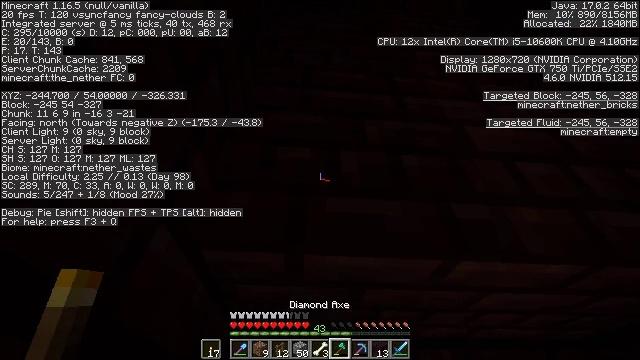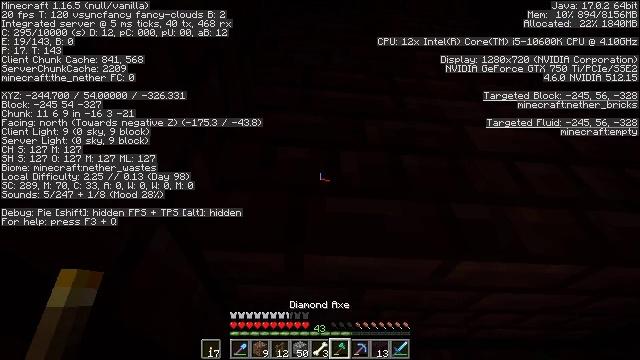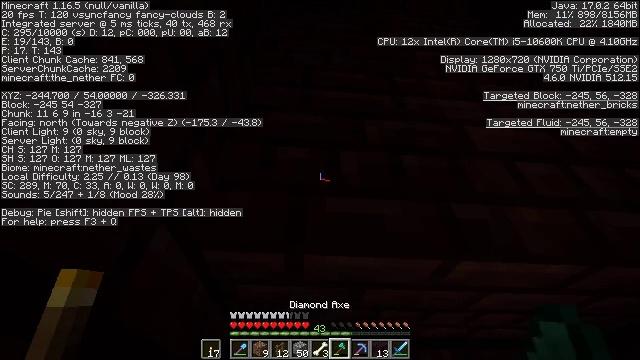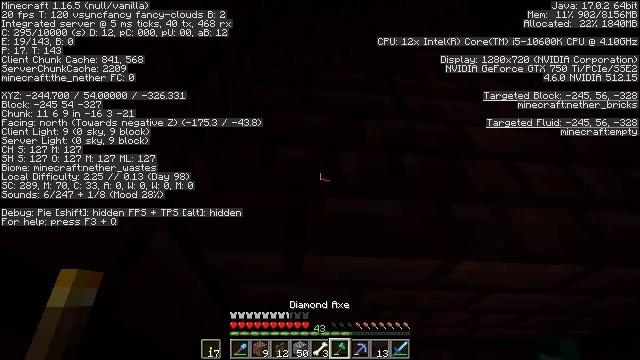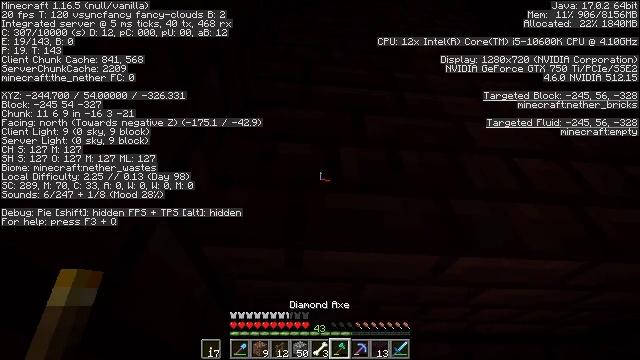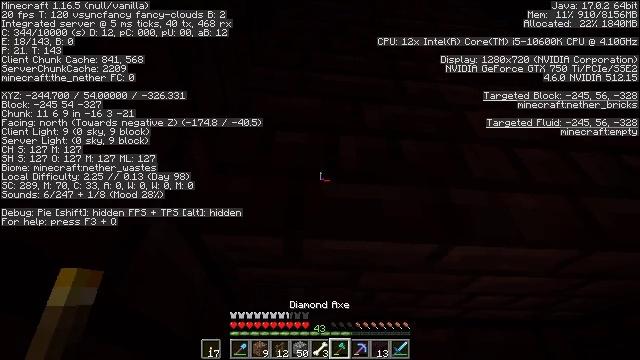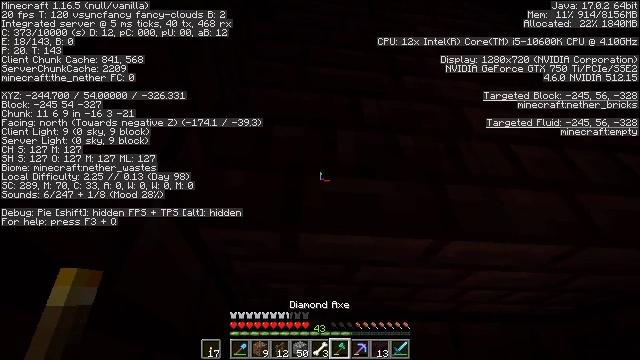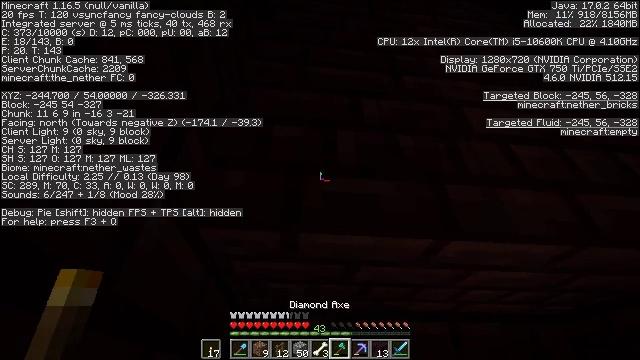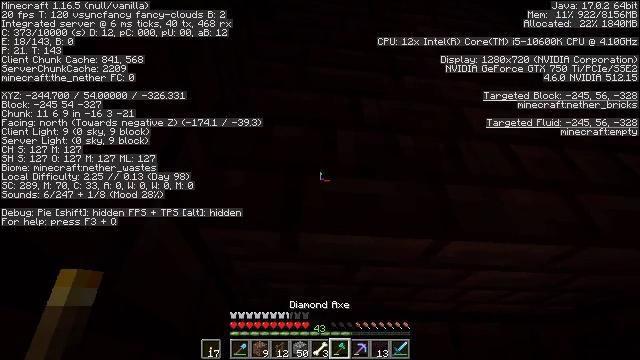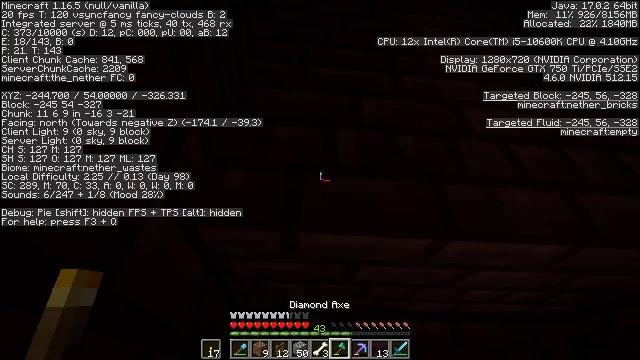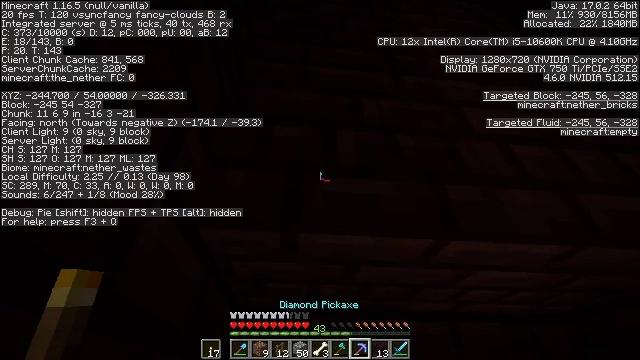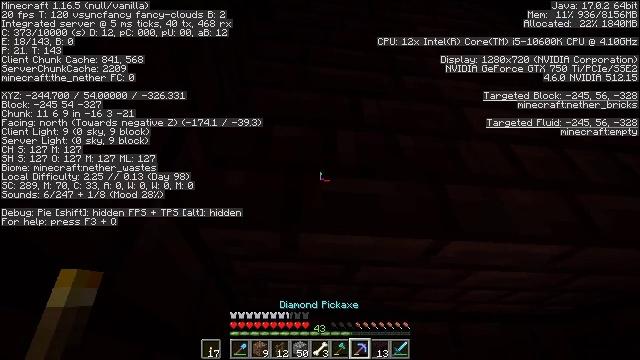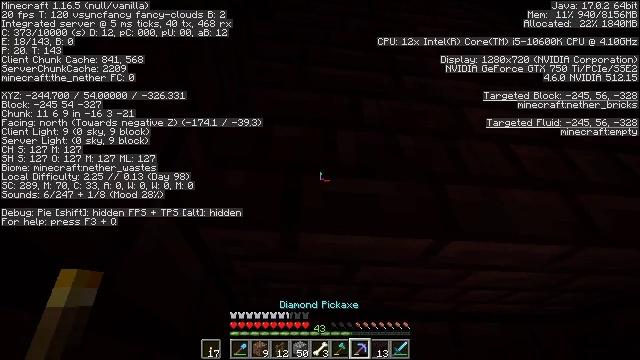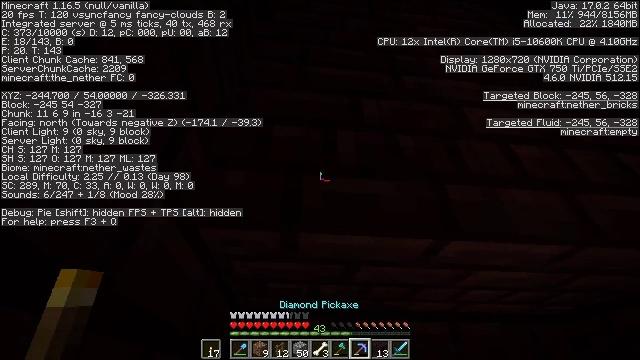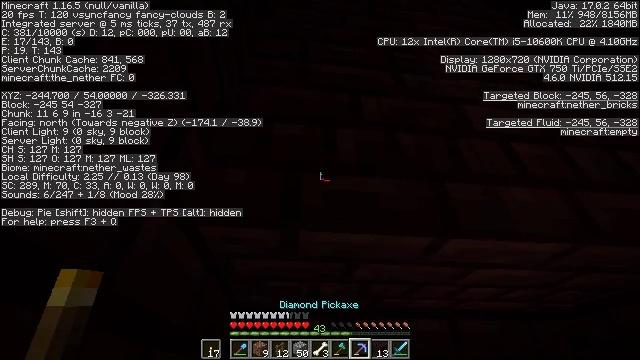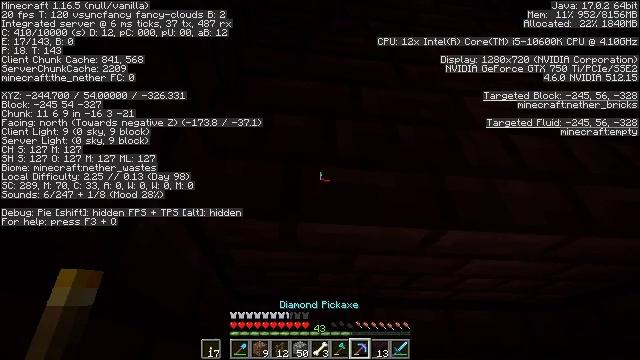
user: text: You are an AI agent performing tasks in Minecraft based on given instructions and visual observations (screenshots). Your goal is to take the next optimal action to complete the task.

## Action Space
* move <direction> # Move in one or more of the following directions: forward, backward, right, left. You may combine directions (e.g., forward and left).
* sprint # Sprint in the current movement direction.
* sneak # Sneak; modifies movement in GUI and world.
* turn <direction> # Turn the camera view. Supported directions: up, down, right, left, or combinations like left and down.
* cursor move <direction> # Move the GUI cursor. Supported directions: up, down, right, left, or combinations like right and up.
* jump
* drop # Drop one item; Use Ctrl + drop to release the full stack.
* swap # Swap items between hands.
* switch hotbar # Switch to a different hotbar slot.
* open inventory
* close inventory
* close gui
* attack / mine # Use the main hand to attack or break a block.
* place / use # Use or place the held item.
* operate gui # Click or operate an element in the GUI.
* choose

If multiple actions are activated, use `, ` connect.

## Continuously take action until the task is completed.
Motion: motion action
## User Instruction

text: Gather some nether bricks.
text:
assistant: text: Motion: no_op
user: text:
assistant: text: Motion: no_op
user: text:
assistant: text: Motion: no_op
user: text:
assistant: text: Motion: no_op
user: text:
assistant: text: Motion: turn down
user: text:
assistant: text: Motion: turn down
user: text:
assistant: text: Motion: no_op
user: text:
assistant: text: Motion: no_op
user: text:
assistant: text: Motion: no_op
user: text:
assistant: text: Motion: no_op
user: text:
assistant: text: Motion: no_op
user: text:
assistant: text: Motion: no_op
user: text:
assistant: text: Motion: no_op
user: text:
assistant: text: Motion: no_op
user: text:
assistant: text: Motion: turn down
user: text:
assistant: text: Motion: no_op
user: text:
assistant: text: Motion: attack / mine
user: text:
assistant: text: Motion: attack / mine
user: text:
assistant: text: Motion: attack / mine
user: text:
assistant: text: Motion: attack / mine
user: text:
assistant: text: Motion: attack / mine
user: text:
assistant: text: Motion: attack / mine
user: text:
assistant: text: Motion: attack / mine
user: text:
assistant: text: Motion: attack / mine
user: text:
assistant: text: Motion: attack / mine
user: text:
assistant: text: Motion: attack / mine
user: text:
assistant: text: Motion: attack / mine
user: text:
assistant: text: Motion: attack / mine
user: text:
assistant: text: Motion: attack / mine
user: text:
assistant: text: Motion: turn right and up, attack / mine